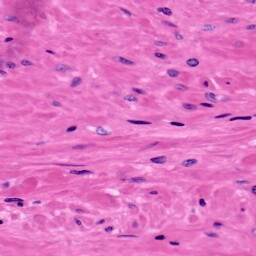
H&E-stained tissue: Prostate